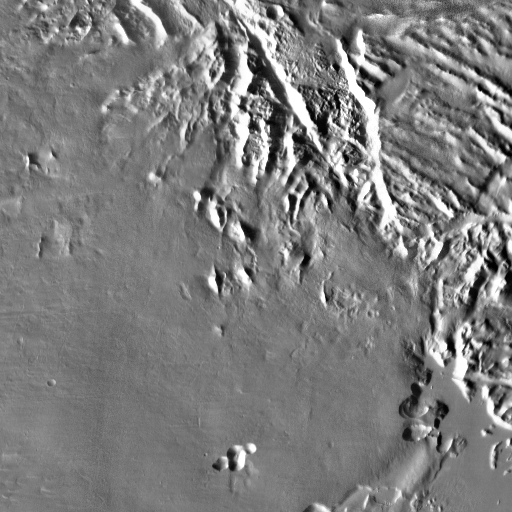
Crater classes present: Background, Other, Secondary